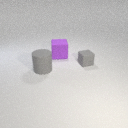
small gray rubber cube in front of large purple rubber cube